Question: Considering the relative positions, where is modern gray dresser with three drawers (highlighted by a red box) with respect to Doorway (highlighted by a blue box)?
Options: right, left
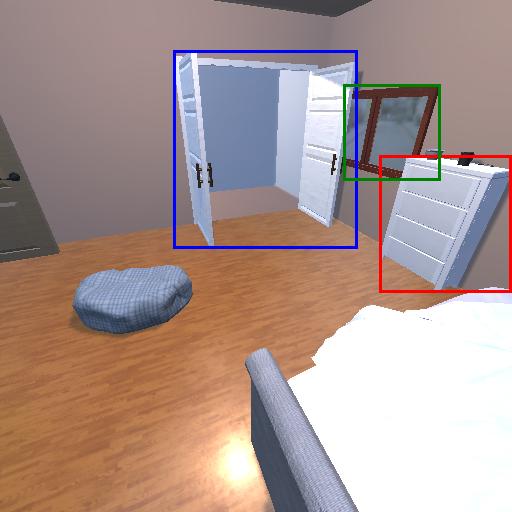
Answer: right